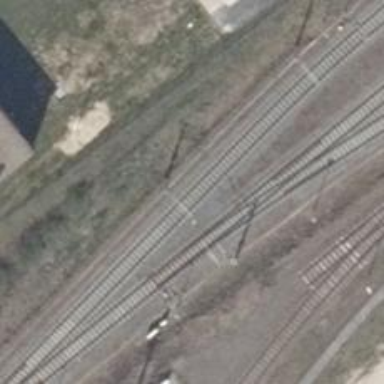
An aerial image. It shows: Railway milestone with catenary mast.